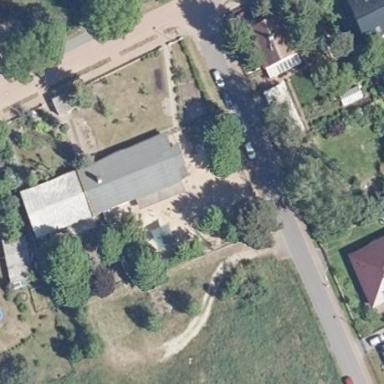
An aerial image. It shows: Kindergarten building.